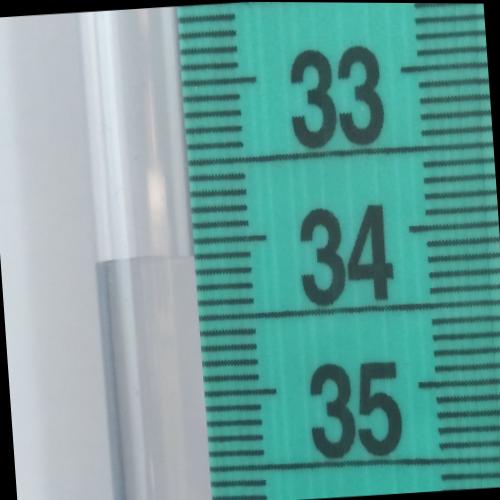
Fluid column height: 34.1 cm